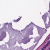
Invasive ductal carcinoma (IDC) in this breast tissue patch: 0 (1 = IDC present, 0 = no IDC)